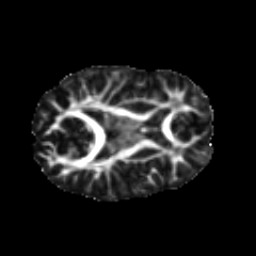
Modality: FA
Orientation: axial
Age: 16
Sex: female
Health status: ill
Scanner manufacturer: ge
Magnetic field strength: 3 T
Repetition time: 6.752 s
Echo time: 0.079 s